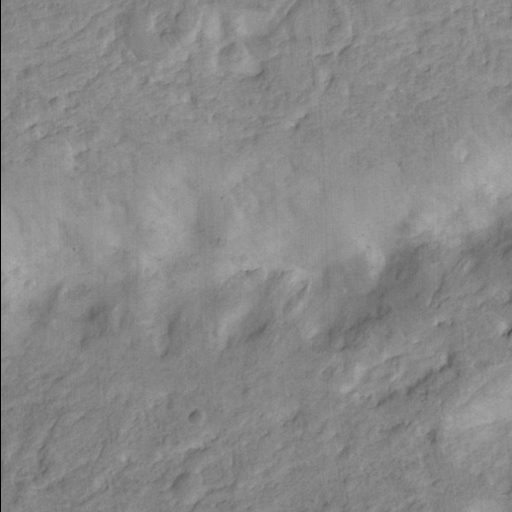
Classes present: Background, Cone